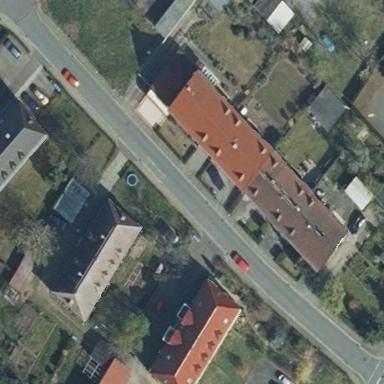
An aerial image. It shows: Residential road area.